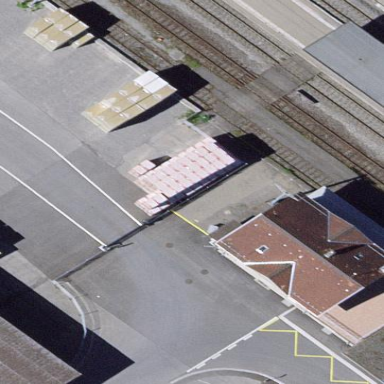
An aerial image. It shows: Train station building.